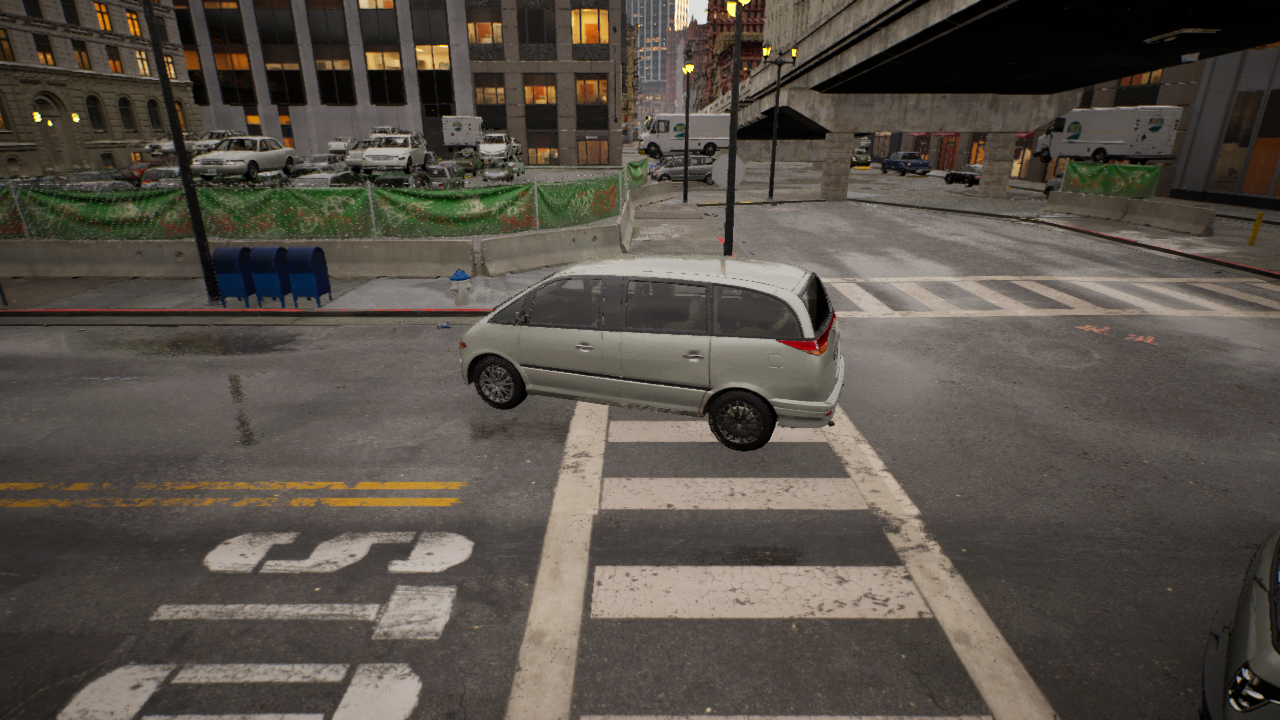
Venue: intersection
Lighting: golden hour
Vehicle rig: minivan